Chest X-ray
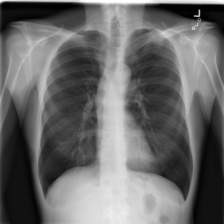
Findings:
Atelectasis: negative
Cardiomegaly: negative
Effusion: negative
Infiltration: negative
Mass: negative
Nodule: negative
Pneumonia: negative
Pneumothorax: negative
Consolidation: negative
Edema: negative
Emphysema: negative
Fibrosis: negative
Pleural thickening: negative
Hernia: negative